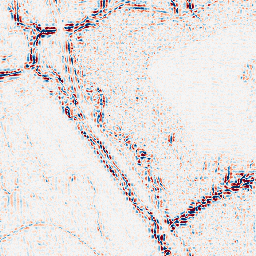
Category: wavelet
Decomposition family: wavelet_biorthogonal
Decomposition parameters: wavelet: bior4.4
level: 2
Upsampling method: sinc_blackman
Upsampling parameters: scale: 8
kernel_size: 16
Upsampling scale: 8